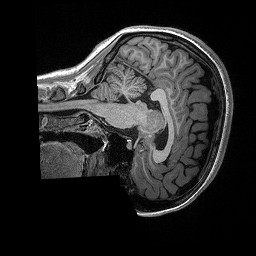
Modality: T1w
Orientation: sagittal
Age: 18
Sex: female